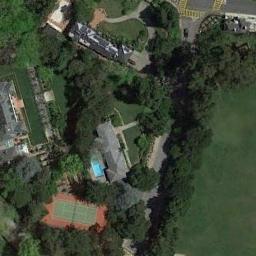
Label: tennis_court